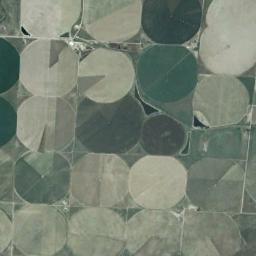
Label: circular_farmland